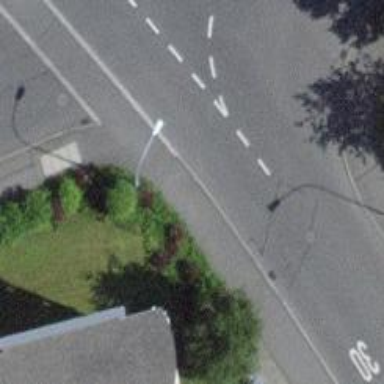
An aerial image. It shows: Kerb serving as barrier.